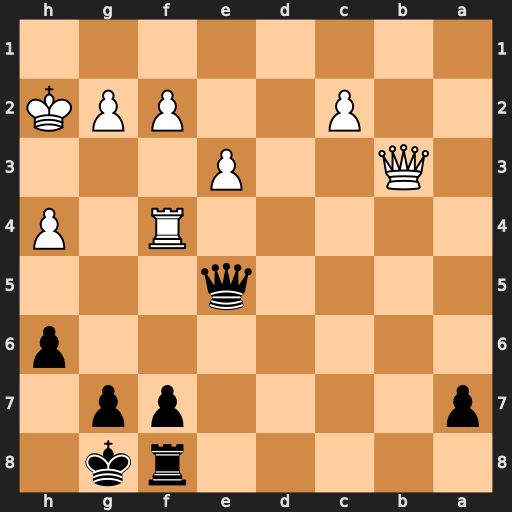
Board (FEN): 5rk1/p4pp1/7p/4q3/5R1P/1Q2P3/2P2PPK/8
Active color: b
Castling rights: -
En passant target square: -
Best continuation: g5 hxg5 hxg5